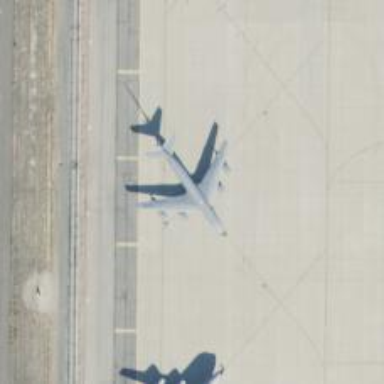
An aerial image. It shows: Image of taxiway at airport.